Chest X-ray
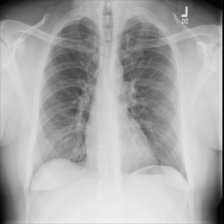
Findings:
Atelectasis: negative
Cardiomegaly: negative
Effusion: negative
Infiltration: negative
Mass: negative
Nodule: negative
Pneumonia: negative
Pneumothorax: negative
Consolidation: negative
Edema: negative
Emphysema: negative
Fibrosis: negative
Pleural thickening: negative
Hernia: negative